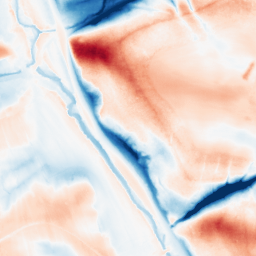
Category: classical
Decomposition family: gaussian_anisotropic
Decomposition parameters: sigma_x: 5
sigma_y: 20
Upsampling method: sinc_hamming
Upsampling parameters: scale: 4
kernel_size: 8
Upsampling scale: 4